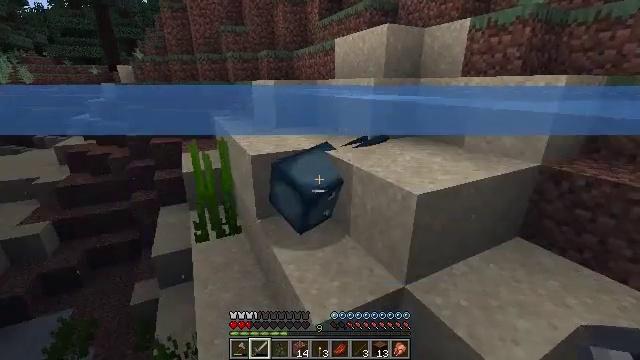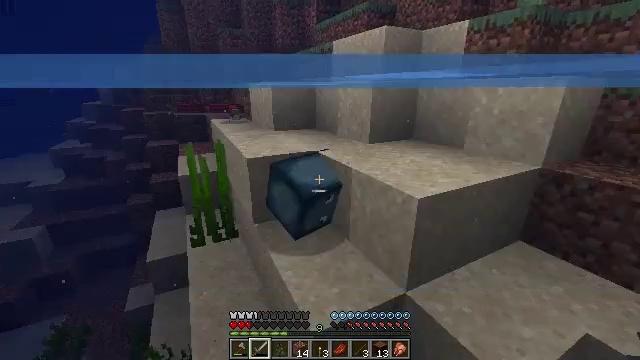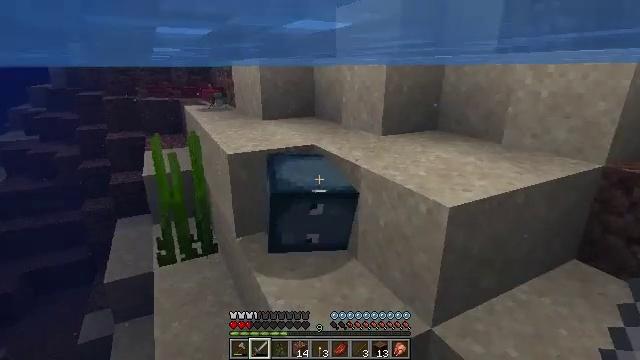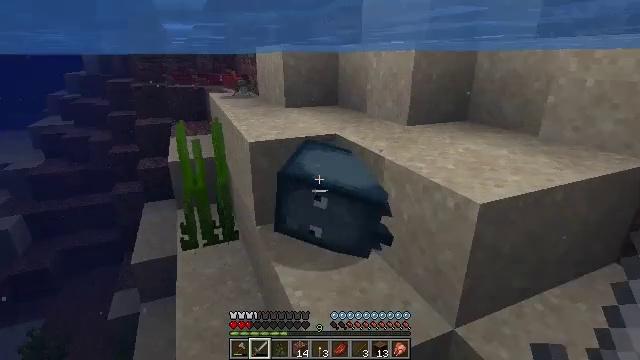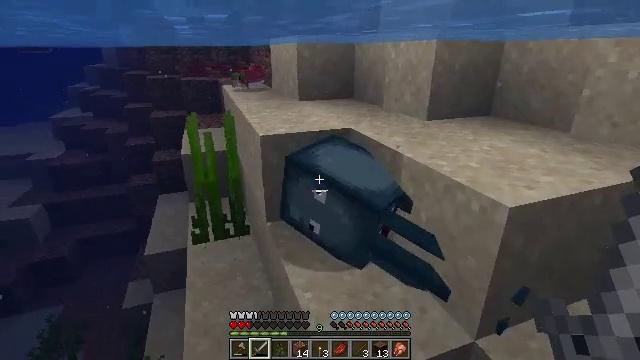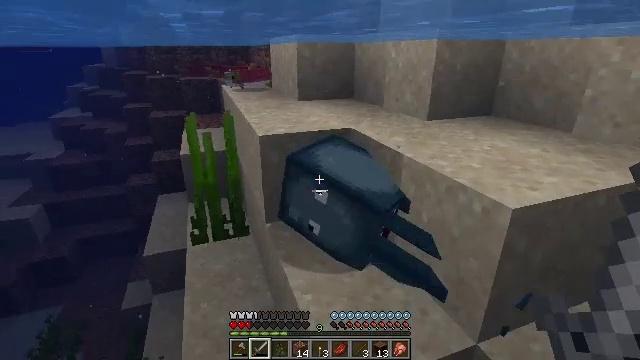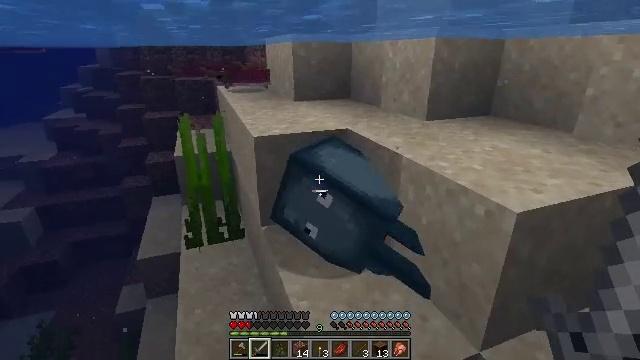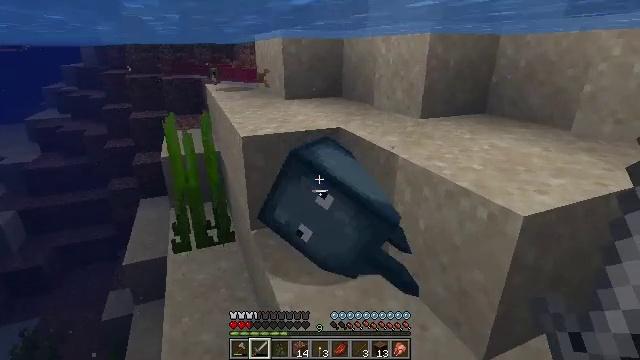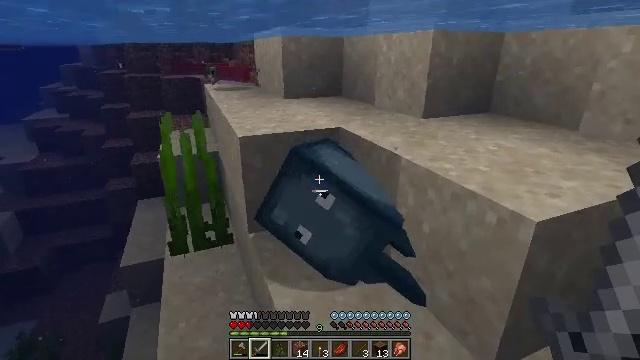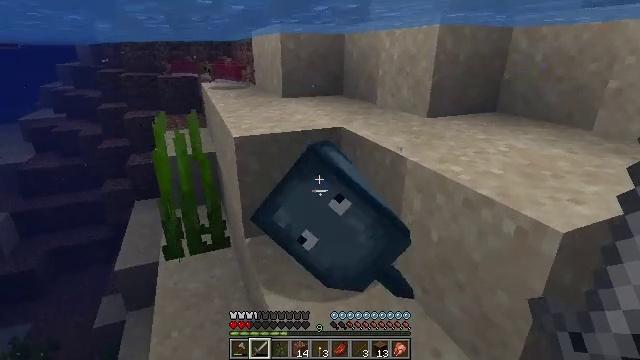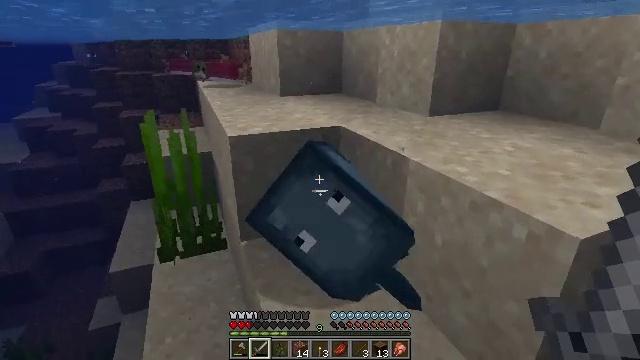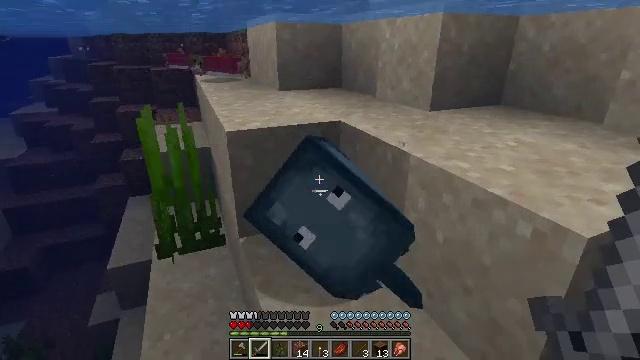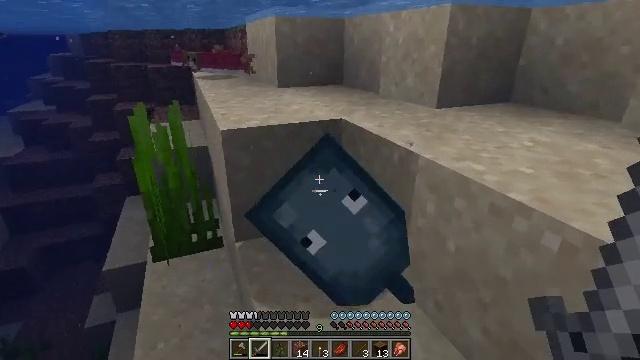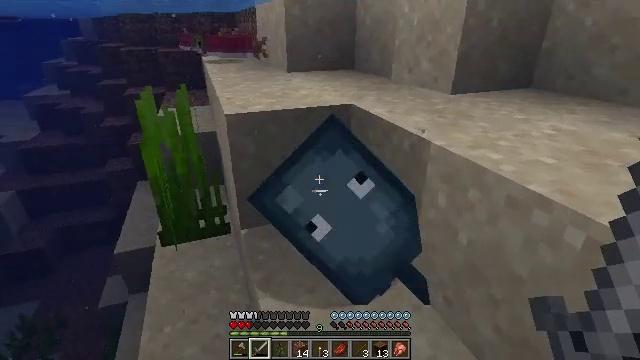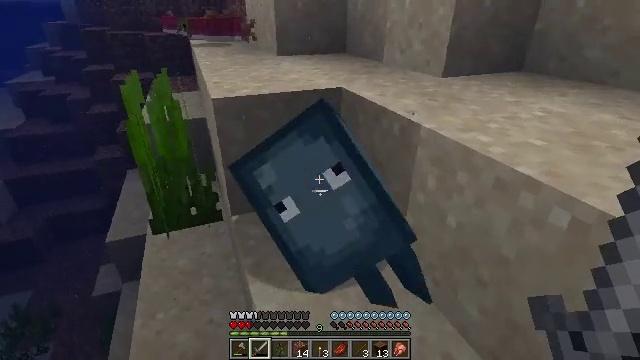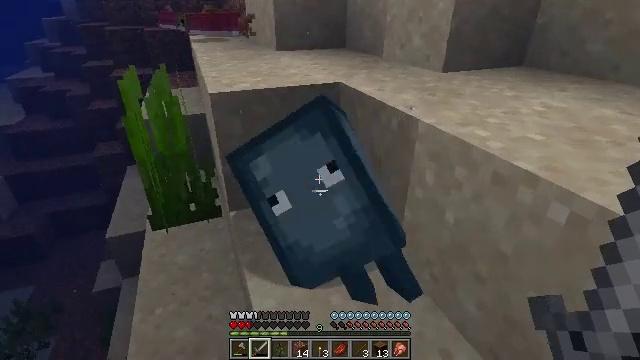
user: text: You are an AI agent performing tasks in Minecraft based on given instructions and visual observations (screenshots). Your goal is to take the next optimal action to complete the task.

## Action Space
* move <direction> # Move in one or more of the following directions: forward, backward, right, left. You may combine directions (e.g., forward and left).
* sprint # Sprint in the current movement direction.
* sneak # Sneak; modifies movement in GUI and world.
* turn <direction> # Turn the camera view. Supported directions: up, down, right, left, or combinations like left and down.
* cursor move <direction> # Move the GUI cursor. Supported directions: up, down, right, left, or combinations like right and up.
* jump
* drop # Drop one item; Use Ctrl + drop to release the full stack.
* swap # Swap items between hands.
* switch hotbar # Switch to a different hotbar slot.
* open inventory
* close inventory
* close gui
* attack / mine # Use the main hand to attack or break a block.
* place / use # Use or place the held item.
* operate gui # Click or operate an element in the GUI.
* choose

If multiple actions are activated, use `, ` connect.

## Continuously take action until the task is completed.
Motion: motion action
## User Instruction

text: Combat the squid.
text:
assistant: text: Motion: move forward, attack / mine
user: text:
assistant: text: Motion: move forward, attack / mine
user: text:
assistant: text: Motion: move forward, turn left and down, attack / mine
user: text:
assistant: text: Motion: move forward, turn left and down, attack / mine
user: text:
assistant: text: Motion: move forward, attack / mine
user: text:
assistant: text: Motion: move forward, attack / mine
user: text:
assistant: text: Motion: move forward, turn right, attack / mine
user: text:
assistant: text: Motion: move forward, attack / mine
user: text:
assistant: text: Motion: move forward, attack / mine
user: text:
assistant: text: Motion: move forward, attack / mine
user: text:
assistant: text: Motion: move forward, attack / mine
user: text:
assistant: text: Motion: move forward, attack / mine
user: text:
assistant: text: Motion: move forward, turn left and down, attack / mine
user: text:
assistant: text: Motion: move forward, turn right and down, attack / mine
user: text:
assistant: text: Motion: move forward, attack / mine
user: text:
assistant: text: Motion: move forward, turn down, attack / mine
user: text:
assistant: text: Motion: turn right and down
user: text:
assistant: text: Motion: attack / mine
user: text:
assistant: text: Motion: attack / mine
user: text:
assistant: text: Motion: attack / mine
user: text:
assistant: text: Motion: attack / mine
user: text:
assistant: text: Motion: turn left, attack / mine
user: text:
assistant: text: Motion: attack / mine